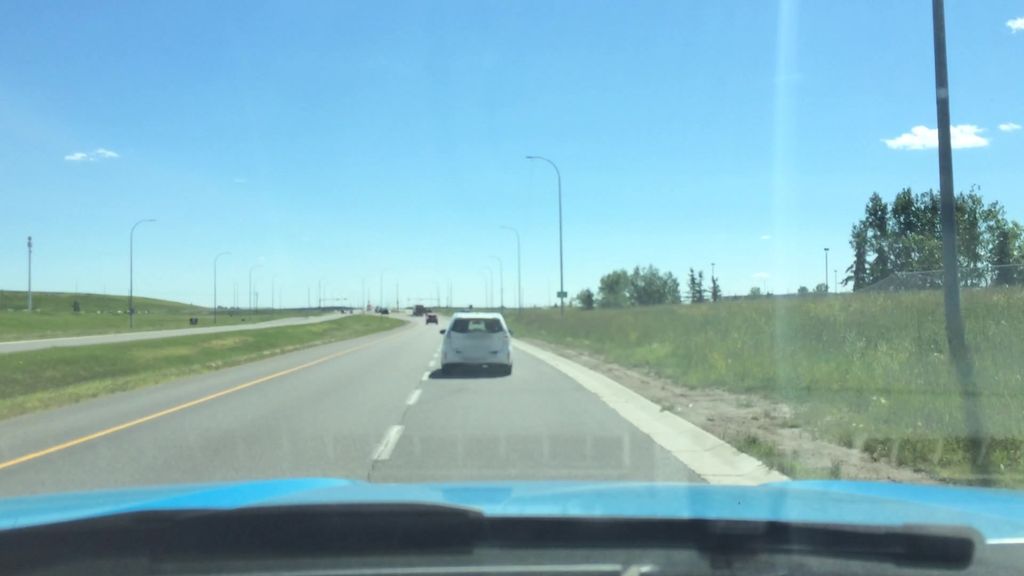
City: calgary